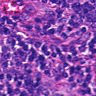
Metastatic tissue present: no